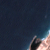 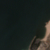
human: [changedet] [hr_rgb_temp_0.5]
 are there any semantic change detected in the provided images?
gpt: The coast appears bigger.